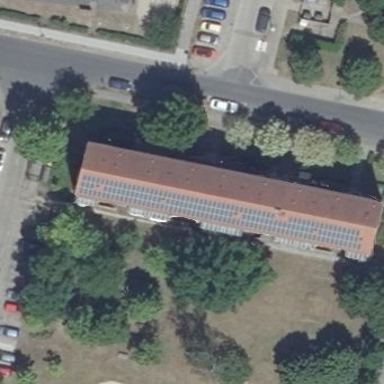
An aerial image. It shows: Gabled roof apartment building with roof tiles. The roof orientation is along the building. The building is colored antique white.